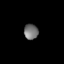
Tissue: lung
Cell type: Endothelial cells
Senescence score: 0.5884
Nuclear area (px): 211
Mean DAPI intensity: 116.109